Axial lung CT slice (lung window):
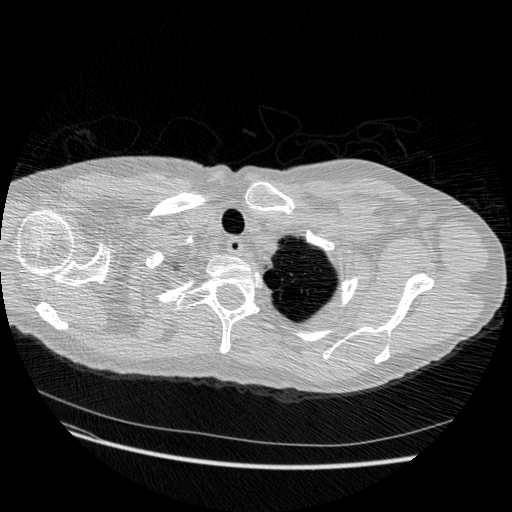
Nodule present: no